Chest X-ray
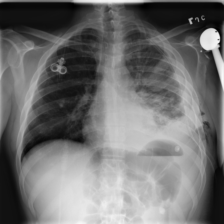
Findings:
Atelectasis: positive
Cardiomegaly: negative
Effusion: positive
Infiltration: positive
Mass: negative
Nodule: positive
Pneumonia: negative
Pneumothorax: negative
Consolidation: positive
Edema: negative
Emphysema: positive
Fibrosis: negative
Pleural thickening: negative
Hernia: negative